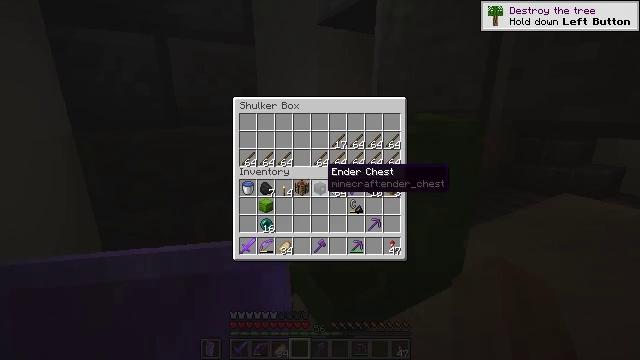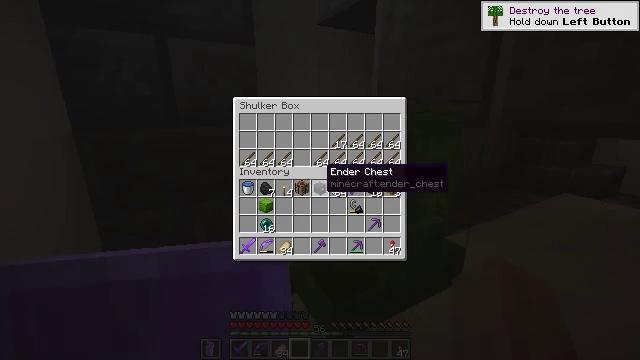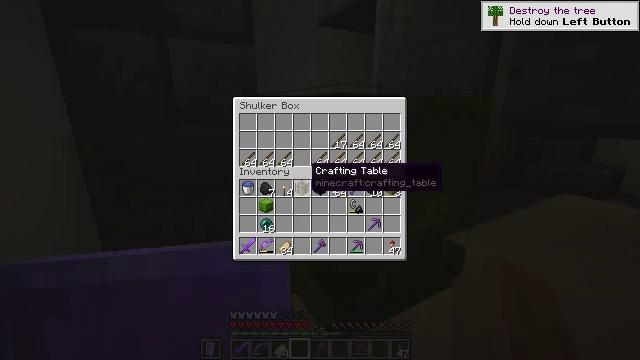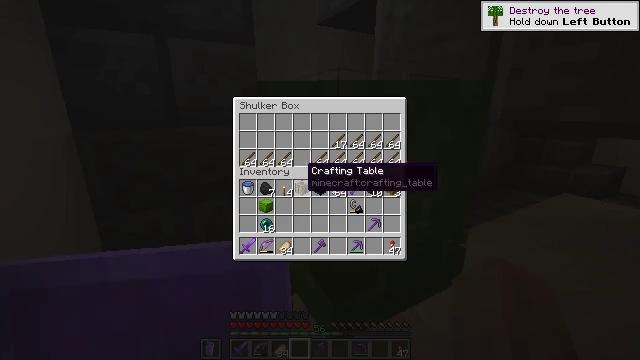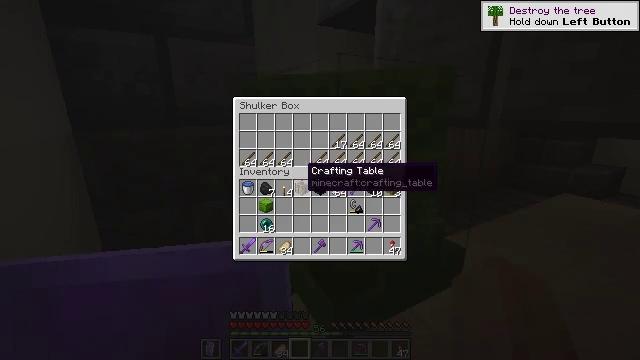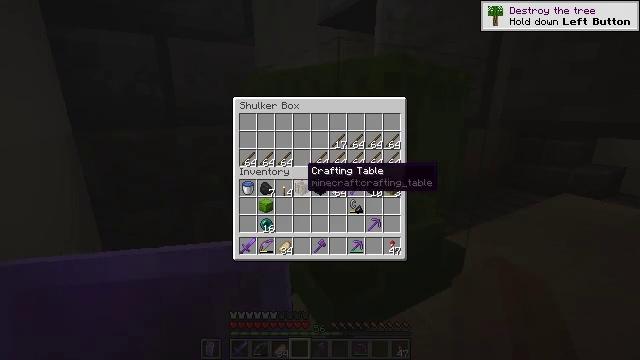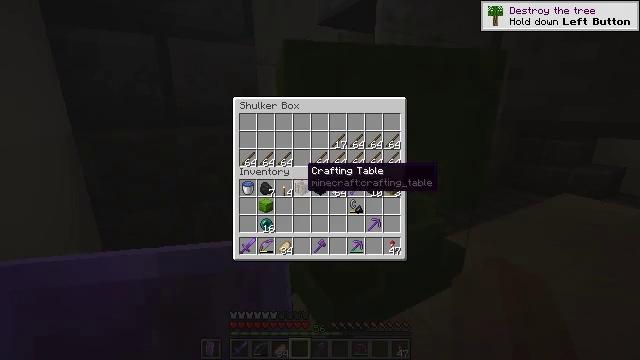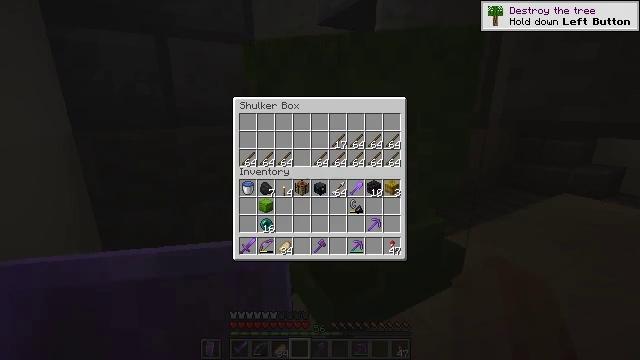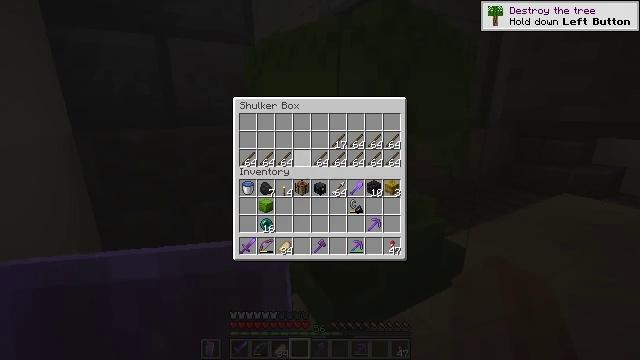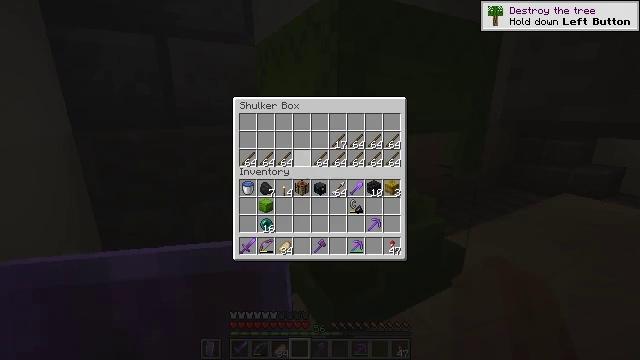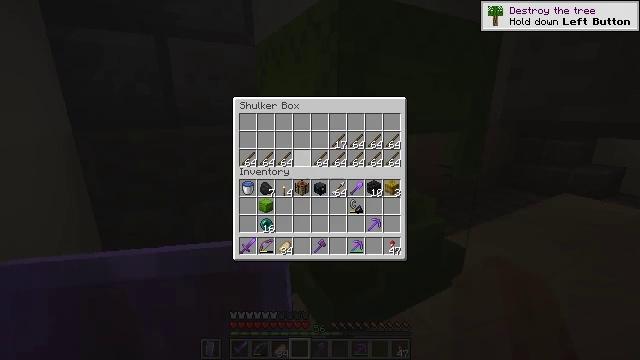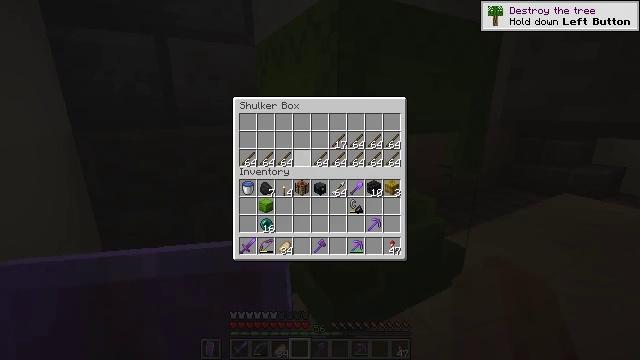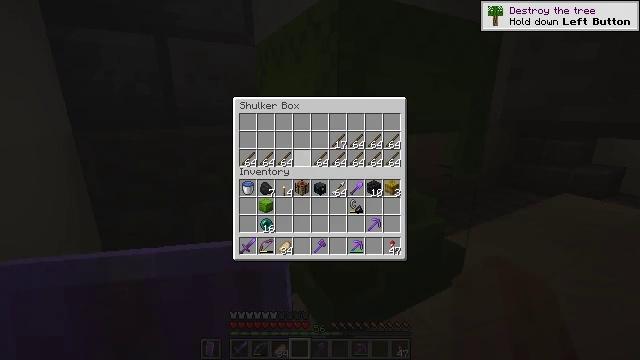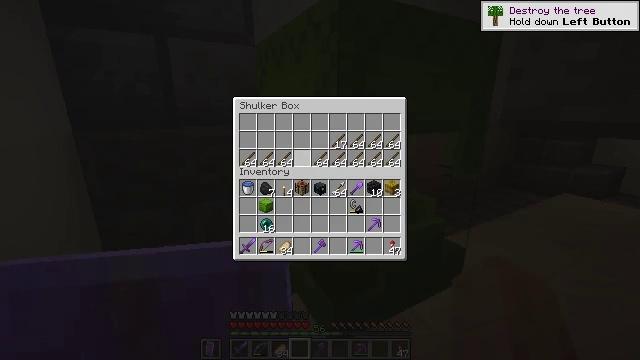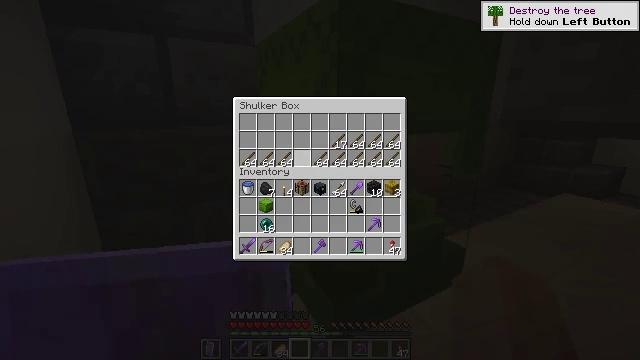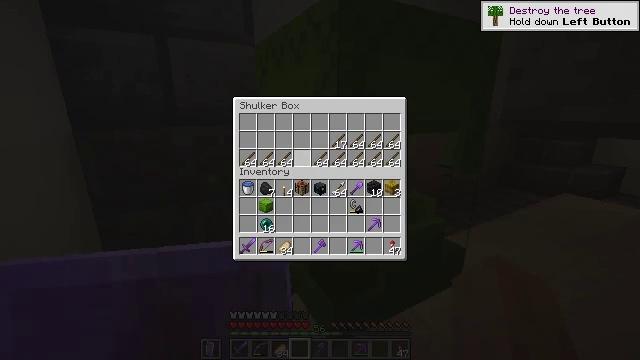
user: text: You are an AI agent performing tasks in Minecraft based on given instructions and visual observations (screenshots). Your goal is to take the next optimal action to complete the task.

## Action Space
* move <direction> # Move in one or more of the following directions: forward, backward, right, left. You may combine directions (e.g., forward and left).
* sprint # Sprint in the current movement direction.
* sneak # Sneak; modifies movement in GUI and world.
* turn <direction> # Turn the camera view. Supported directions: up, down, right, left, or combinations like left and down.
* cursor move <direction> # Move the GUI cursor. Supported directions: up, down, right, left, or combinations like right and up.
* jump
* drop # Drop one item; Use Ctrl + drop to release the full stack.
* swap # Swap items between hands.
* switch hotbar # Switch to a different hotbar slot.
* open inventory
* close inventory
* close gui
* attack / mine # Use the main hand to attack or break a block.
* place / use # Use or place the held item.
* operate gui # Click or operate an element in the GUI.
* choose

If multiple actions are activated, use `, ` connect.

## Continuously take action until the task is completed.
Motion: motion action
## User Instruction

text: Attack the lime shulker box to collect its contents.
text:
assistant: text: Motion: no_op
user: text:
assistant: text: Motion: turn left
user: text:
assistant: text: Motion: no_op
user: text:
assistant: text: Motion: no_op
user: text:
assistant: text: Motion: no_op
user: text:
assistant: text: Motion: no_op
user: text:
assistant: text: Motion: no_op
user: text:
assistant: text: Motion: turn up
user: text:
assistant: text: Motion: no_op
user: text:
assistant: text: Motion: no_op
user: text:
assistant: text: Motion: no_op
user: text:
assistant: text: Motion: no_op
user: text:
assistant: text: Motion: no_op
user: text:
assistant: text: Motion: no_op
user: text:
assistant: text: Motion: no_op
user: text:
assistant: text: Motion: no_op
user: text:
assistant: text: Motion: no_op
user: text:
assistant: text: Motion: no_op
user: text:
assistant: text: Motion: no_op
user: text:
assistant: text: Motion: attack / mine
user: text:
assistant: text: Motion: attack / mine
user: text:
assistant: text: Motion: attack / mine
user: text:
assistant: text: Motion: sneak
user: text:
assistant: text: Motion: sneak, turn left
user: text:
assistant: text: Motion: sneak
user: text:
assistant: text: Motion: sneak
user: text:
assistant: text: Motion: sneak
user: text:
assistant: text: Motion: sneak
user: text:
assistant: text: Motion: sneak, attack / mine
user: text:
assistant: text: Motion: sneak, attack / mine